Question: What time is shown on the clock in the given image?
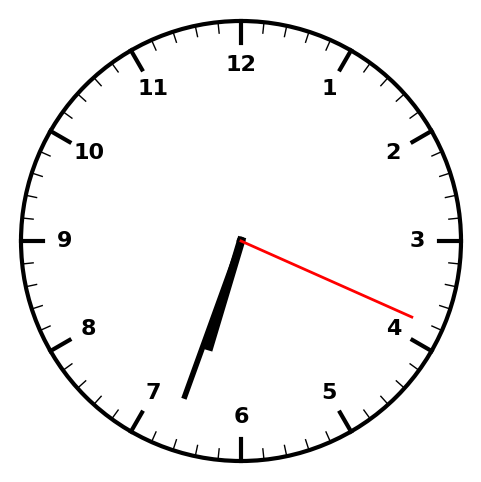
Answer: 06:33:19